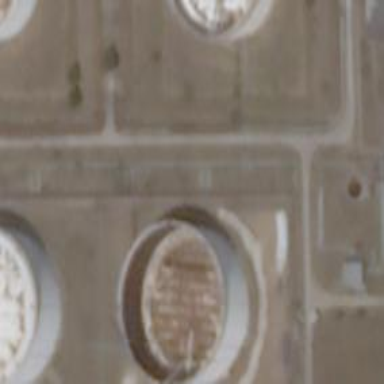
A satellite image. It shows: Building with storage tank.